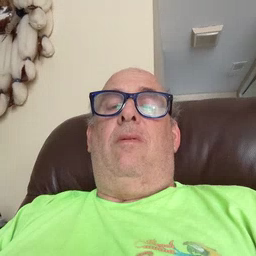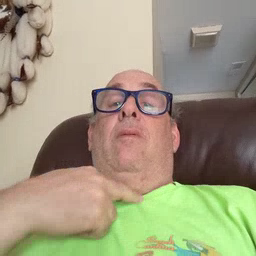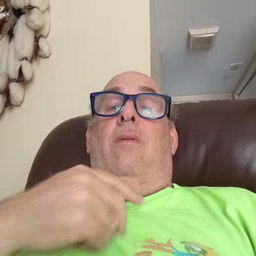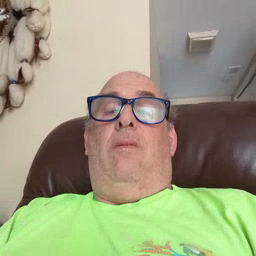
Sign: stuck